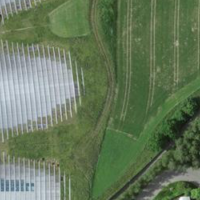
EUNIS habitat code: 53
Species observed at this site:
Medicago sativa